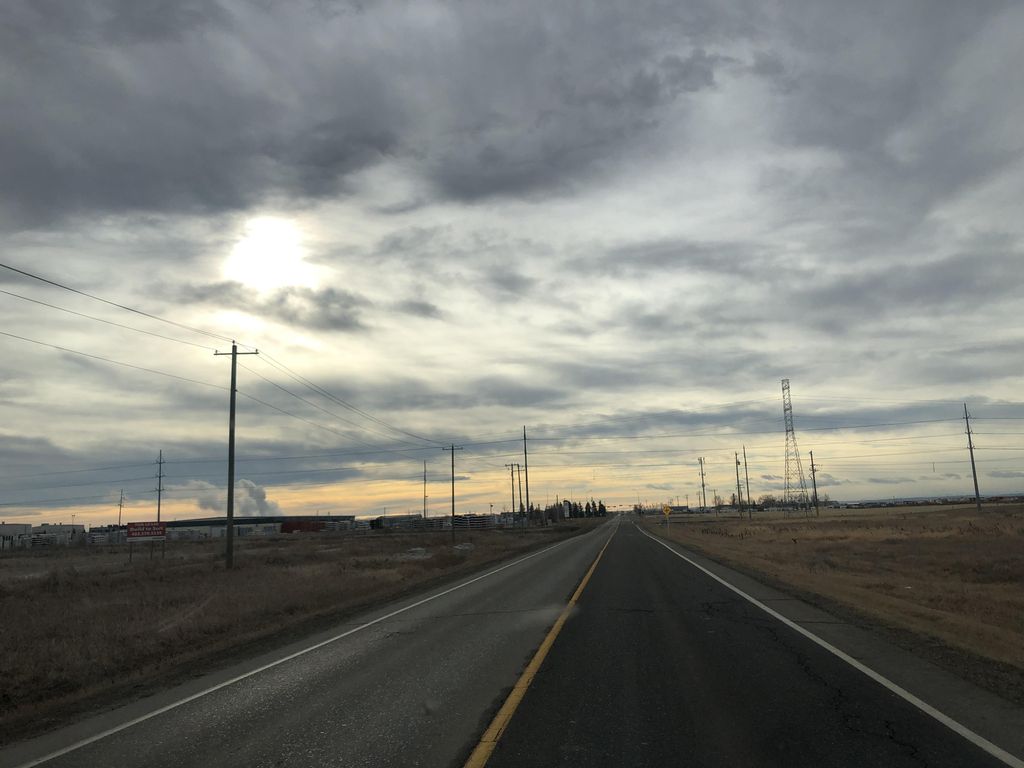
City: calgary